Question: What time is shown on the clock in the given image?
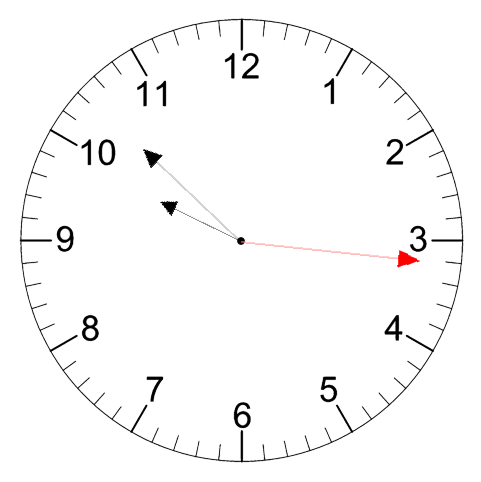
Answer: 09:52:16